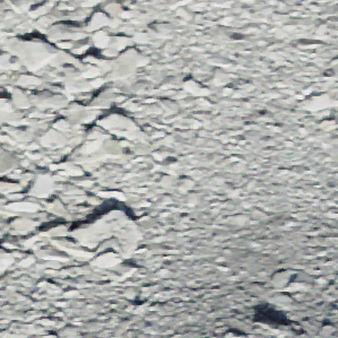
Label: other